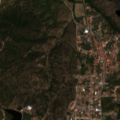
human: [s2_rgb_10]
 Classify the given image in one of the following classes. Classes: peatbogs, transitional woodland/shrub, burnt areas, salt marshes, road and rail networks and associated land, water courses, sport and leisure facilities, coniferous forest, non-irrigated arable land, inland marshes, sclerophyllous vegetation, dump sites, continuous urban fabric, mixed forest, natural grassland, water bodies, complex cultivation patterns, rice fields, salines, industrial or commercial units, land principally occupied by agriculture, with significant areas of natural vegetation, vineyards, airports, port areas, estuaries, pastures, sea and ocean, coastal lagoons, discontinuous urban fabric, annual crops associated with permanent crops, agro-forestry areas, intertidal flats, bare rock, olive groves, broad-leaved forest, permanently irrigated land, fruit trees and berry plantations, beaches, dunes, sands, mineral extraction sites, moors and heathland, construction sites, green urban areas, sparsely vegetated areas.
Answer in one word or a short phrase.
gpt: discontinuous urban fabric, non-irrigated arable land, olive groves, pastures, agro-forestry areas